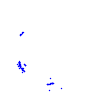
Particle: proton